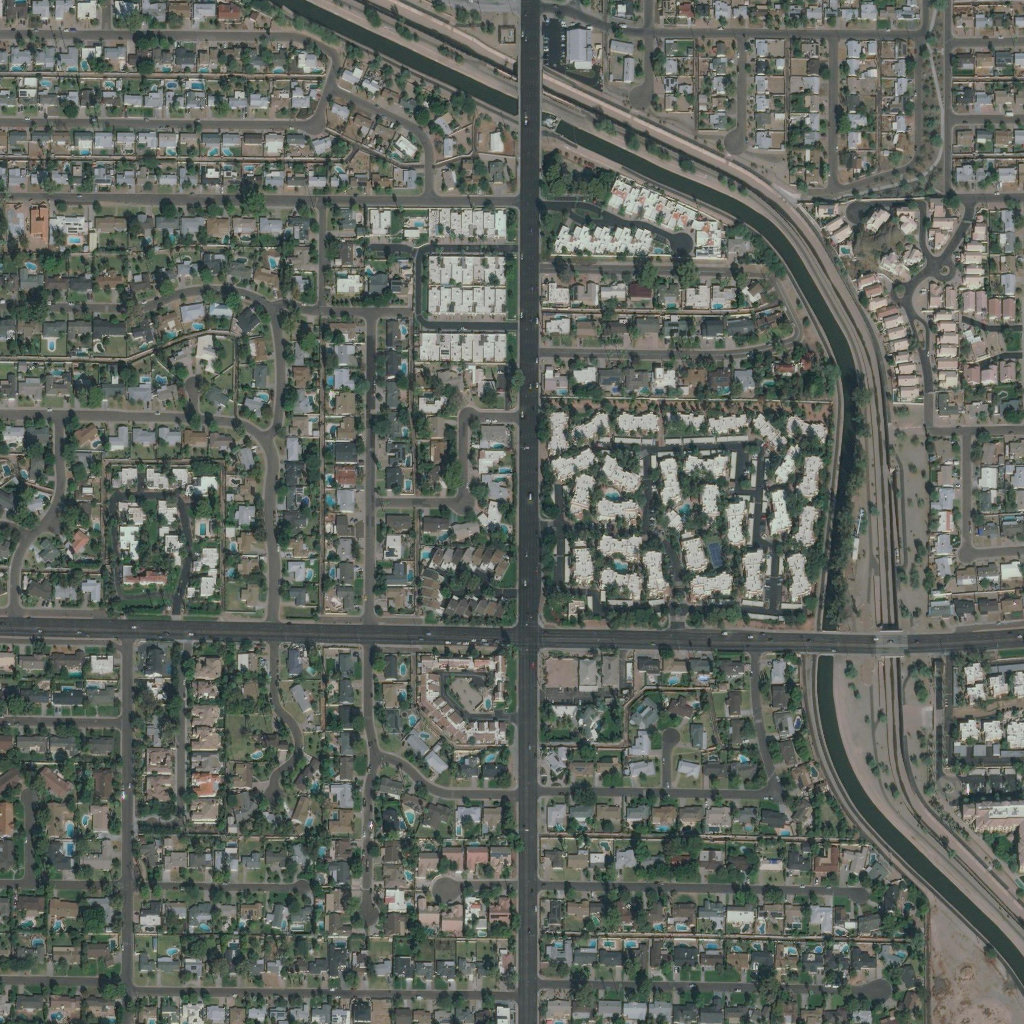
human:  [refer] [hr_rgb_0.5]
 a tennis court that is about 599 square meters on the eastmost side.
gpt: <box>[[68, 52, 71, 56, 0]]</box>